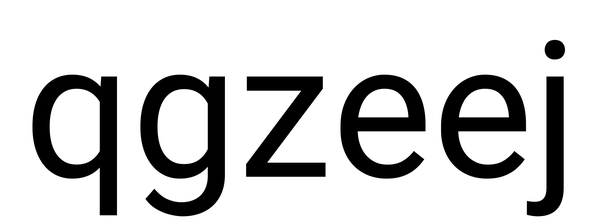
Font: Roboto_Regular